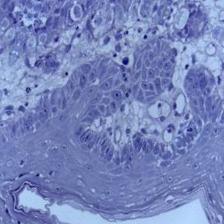
Diagnosis: Normal